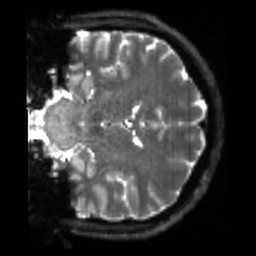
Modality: sbref
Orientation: coronal
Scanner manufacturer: siemens
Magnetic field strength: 3 T
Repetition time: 4 s
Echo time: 0.0594 s